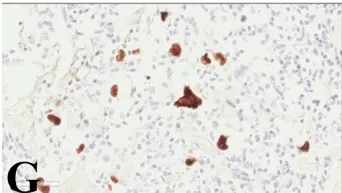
Diffuse large B-cell lymphoma and classical Hodgkin's lymphoma diagnosis on lymph node biopsy. Immunohistochemical staining for EBV-encoded RNA (EBER) was positive (G). Original magnification x40.
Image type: pathology (immunostaining)